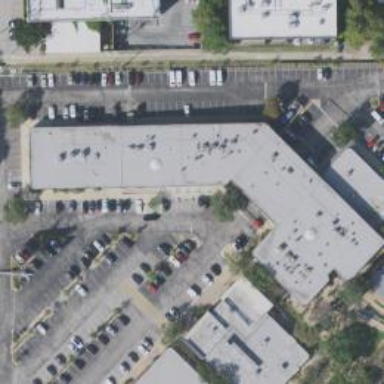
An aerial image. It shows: Car rental facility.